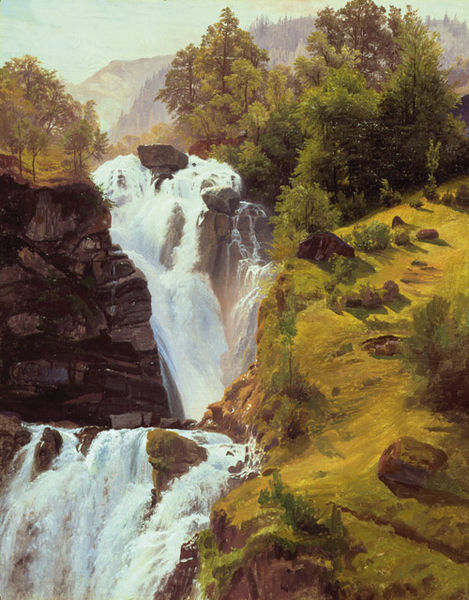
Titel: Der Reichenbachfall bei Meiringen
Künstler: Johann Wilhelm Schirmer
Standort: Karlsruhe
Institution: Staatliche Kunsthalle Karlsruhe
Schlagwörter: baum, berg, blau, blätter, dunkel, felsen, gemälde, himmel, schatten, wasser, weiß, wolken, bäume, fluss, gelb, grün, landschaft, menschen, ocker, ufer, braun, grau, licht, schwarz, ausblick, gras, weg, wiese, hochformat, malerei, stein, steine, bild, öl, bach, einsamkeit, horizont, hügel, natur, busch, büsche, gebüsch, pfad, sonne, sträucher, wiesen, pflanzen, tal, wald, wasserfall, hellblau, gischt, sommer, wellen, naturalismus, abhang, berge, fels, gebirge, gipfel, hang, dunst, farbe, hellgrün, tag, landschaftsmalerei, alm, geröll, schlucht, rauschen, romantik, schaum, sturzbach, tannen, ölgemälde, red, maler, frühling, klippe, kante, alpen, technik, moos, abgrund, fliesen, tanne, kunst, ölmalerei, sonnig, rock, sky, laubwald, fall, gebirgsbach, laubbäume, nature, water, nadelbäume, fichten, grad, nadelwald, brocken, river, kraut, illusion, rinsal, koch, bergbach, kaskaden, natürlich, zerklüftet, frische, wals, wildbach, gürn, lärche, mischwald, gebrige, schmelze, bege, kunstwerk, waterfall, landshcaft, wasserfälle, sku, hinunter, earth, runter, ufe, canyon, landschaft#, 19., sly, rapid, bnüsche, löicht, 10., bäume3, pastellgemälde, rocj